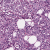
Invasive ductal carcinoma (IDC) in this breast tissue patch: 1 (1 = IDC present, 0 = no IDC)